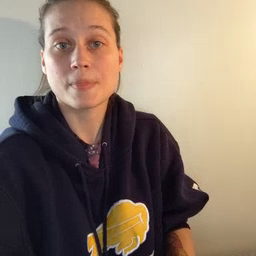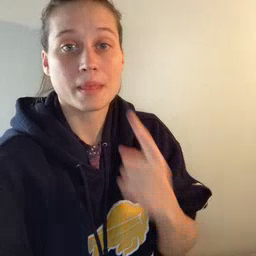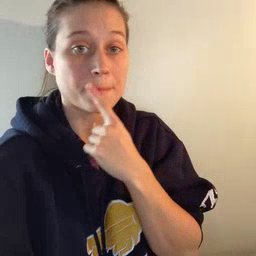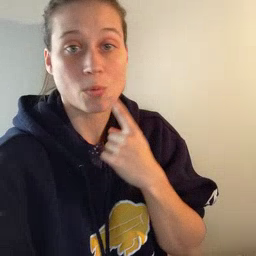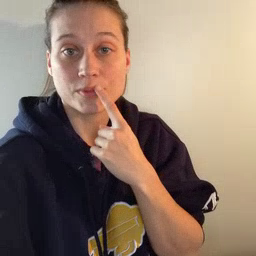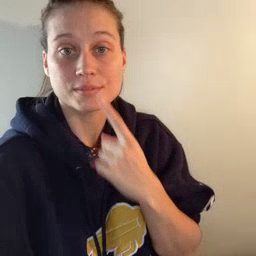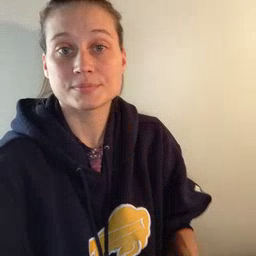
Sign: mouth